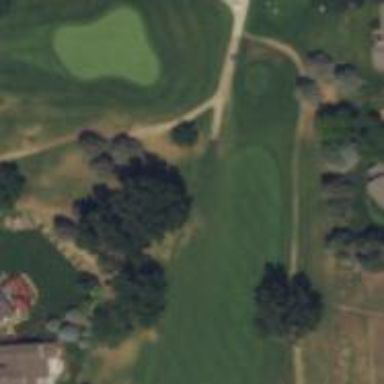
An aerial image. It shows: Path designated as golf cart path. It is specifically intended for golf carts.